Question: I have a Complex class with two overloaded 'operator>>' methods, one for 'std::istream' from console, second one for 'std::ifstream'.
'''
std::istream& operator>>(std::istream& is, Complex& c)
{
int re, im;
std::cout << "input the real-part of the complex" << std::endl;
while ( ! (is >> re))
{
std::cout << "Please give me a double! Try again:
";
is.clear();
is.ignore(1000, '
');
}
std::cout << "input the imaginary-part of the complex" << std::endl;
while ( ! (is >> im))
{
std::cout << "Please give me a double! Try again:
";
is.clear();
is.ignore(1000, '
');
}
c = Complex(re, im);
return is;
}
std::ifstream& operator>>(std::ifstream& ifs, Complex& c)
{
int re, im;
ifs >> re; ifs>> im;
c = Complex(re,im);
return ifs;
}
'''
In my program, I'm able to insert array of complex numbers from console or file. To simplify inserting, I've created additional method:
'''
void insertArray(std::istream& is, Complex* arr, int size)
{
for (int i = 0; i < size; ++i)
{
is >> arr[i];
}
}
'''
Unfortunatelly I've noticed that when this method is called with 'std::ifstream' object as an argument,
'''
std::ifstream ifs("complex.dat");
insertArray(ifs, x, size);
'''
both operator>> methods are called so the console contains additional output however data is properly loaded from file. The result presented in the image.
It's easy to notice that program asks for given value as for console buffer howver loads data from file buffer.
Is there any way to handle it except crating separate method 'insertArray2' with 'std::ifstream' instead of 'std::istream'?
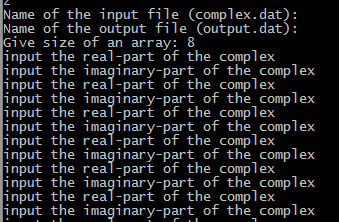
Answer: You could consider templating 'insertArray':
'''
template<class T>
void insertArray(T& is, Complex* arr, int size)
'''